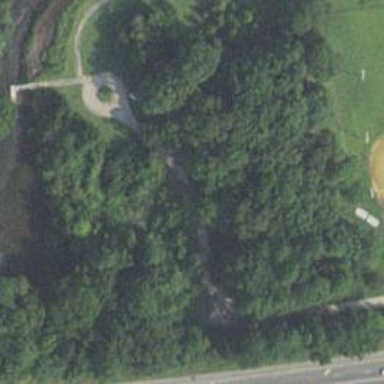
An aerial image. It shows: Disc golf basket.